Question: This question follows <URL> lookup table, and outputs the pixel values of the lookup table, as follows:
'''
img = np.random.randint(0, 9 , (3, 3, 3))
lut2 = img[0,0:2,:]
output = []
for x in xrange(lut2.shape[0]):
if lut2[x] in img:
output.append(np.concatenate(np.where( (img == lut2[x]).sum(axis=2) == 3 )))
print np.array(output)
'''
## output :
'''
[[0 0]
[0 1]]
'''
will not output correctly if you get 'lut[x]' in more than one place in 'img'. Maybe a better strategy would be to format the output as a nested list, since anything indexable would do. For example:
'''
[[x_px1, y_px1], [[x_px2a, y_px2a], [x_px2b, y_px2b]]]
'''
where 'px2a' and 'px2b' are separate pixels in 'img' that have the same color value.
I have been fiddling with 'numpy' indexation, but I can achieve nothing better. While the above works partially, it is of course very slow due to iteration on the array. If I feed it a common-sized image, it will take an unacceptable time to complete.
Could someone please point me towards a
---
## Edit: summary of the ideal future algorithm I am aiming at:
'''
an image all pixels replaced all indices are
(here, single -----> by index in lut -----> reused in digital_scale
black pixel) (here, first pixel) to output an array of scalars
[[[0, 0, 0]]] [[[0, 0]]] [[0]]
array shape: array shape: array shape:
m X n X 3 m X n X 2 m X n
'''
The last 'm X n' array would be used for 2 things:
- -
the base images are already a kind of plot, but I have no access to the numerical data, so I need to reverse the plots.
---
## Some (optional) requested precisions on the aim of my code:
A lookup table usually is based on pixel values, not position. In this case though, position would be better (I think). The 'lut' array in the above code is a dummy for a linear color scale representing velocity that I need to digitize, as found below:

Since each level of the scale is a uniform color, the scale can in fact be reduced to an array of dimensions '1 X height X 3' (for RGB, HSV, etc.). I can in fact drop the first dimension and iterate over an array of 'height X 3'. Things I use to digitize the scale are:
- - - -
Therefore, the digital representation of this scale will be:
'''
digital_scale = np.linspace(-max_speed, max_speed, lut.shape[0])
'''
I only need to get the 'y' index of the pixel value I look for in 'lut', and then the 'y'th element of 'digital_scale' to output the value I need (a scalar, see algorithm summary above).
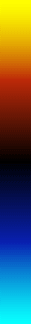
Answer: You can use Kd-tree, here is a demo:
'''
import numpy as np
from scipy import spatial
H, W = 200, 100
np.random.seed(1)
a = np.random.randint(0, 20, (H, W, 3))
b = np.random.randint(0, 20, (20, 3))
tree = spatial.cKDTree(a.reshape(-1, 3))
res = tree.query_ball_point(b, 0.5, p=1)
print res
'''
the output is:
'''
[[] [577, 17471] [14636, 4515, 13693, 10988, 15013] [16935, 8576, 13286]
[2443] [7743, 5914] [] [7469, 19736, 13395, 14992, 9083, 15514]
[1167, 11416] [3903, 4968] [16504, 2996, 10805, 2264] [] [6725]
[14437, 5888] [17667] [4681, 2545, 6442] [15067, 4533]
[7876, 2235, 10152, 3288] [15404, 5691, 17216]
[15586, 9916, 16938, 15931, 4828, 4069]]
'''
to theck the result of index 2:
'''
rows, cols = np.where(np.all(a == b[None, None, 2], axis=-1))
assert np.all(rows * W + cols == sorted(res[2]))
'''